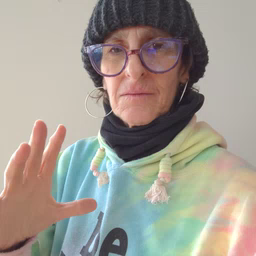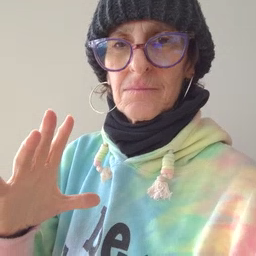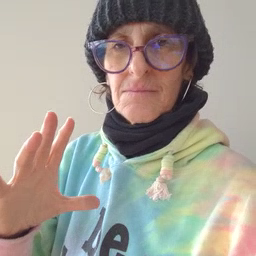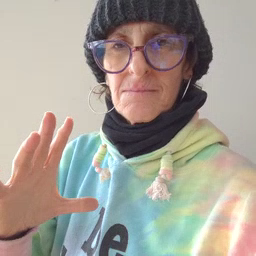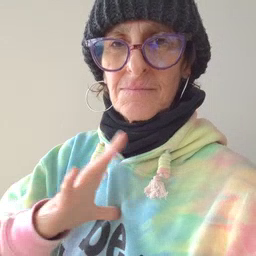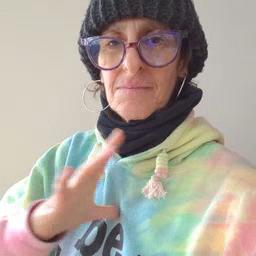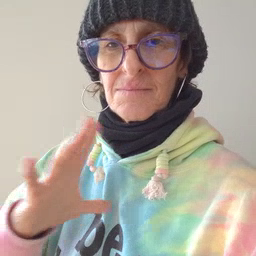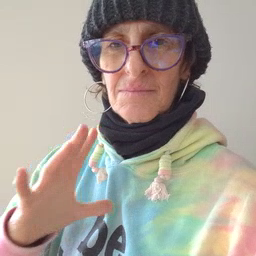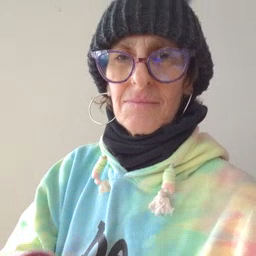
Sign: fine